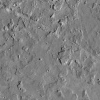
Atmospheric dust classification: not_dusty